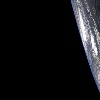
Label: space